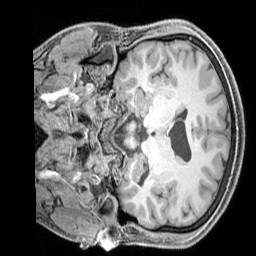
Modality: T1w
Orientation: coronal
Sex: male
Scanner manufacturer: siemens
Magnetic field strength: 3 T
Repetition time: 2.3 s
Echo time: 0.00226 s